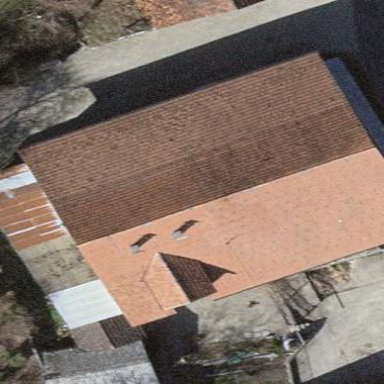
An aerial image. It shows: Farm building.